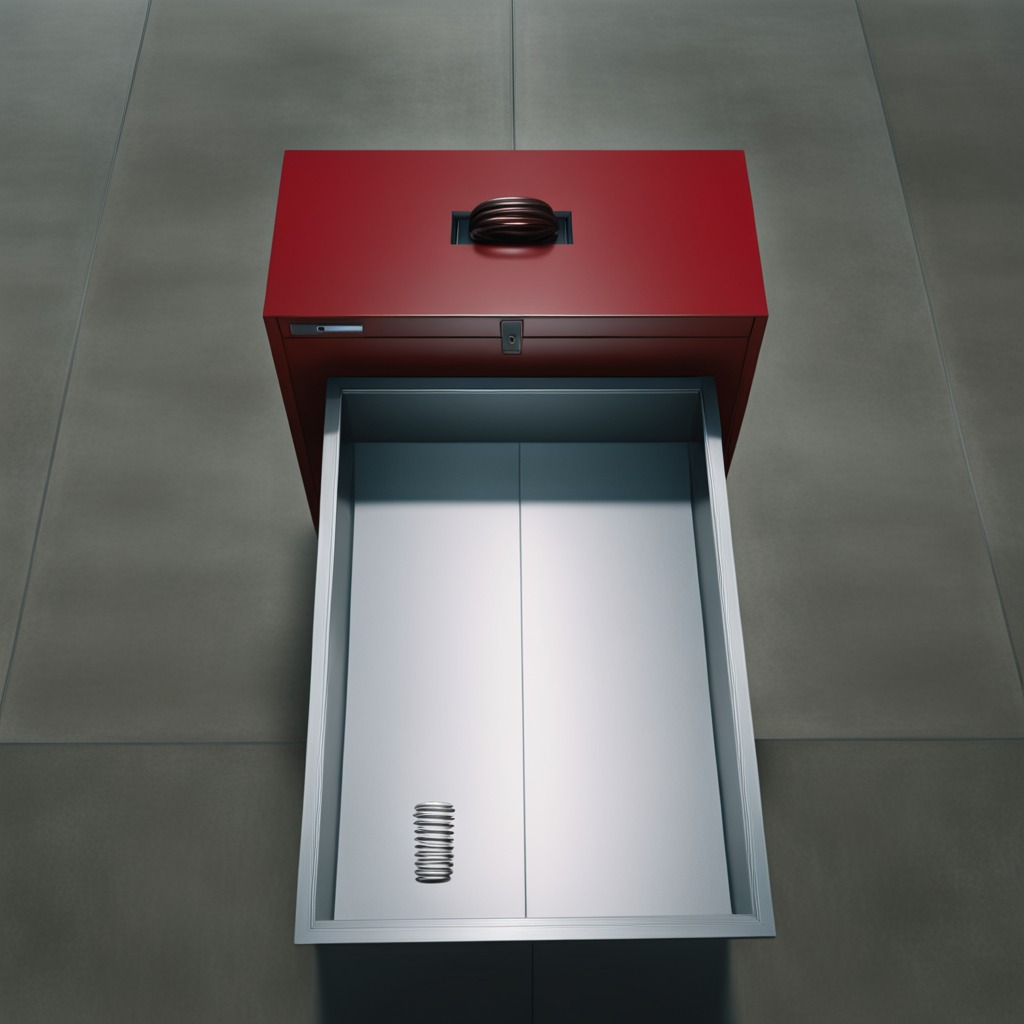
A coiled metal spring is lying on the toolbox surface in the airplane hangar workshop.